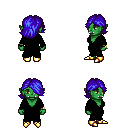
a pixel art fantasy rpg character, female body template, orc, green skin, black robe, red pants, blue swoop hairstyle, bracelets, gold boots, four views (front, back, left, right), 2x2 character sprite sheet, small pixel art, hard edges, no anti-aliasing